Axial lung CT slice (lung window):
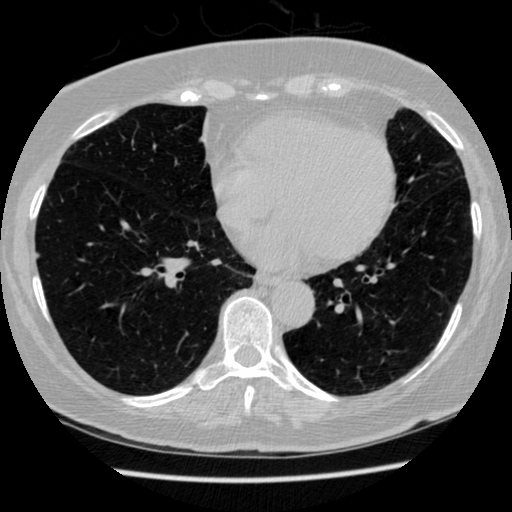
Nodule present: no